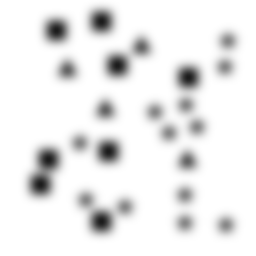
Squares: 8
Triangles: 4
Stars: 12
Total shapes: 24